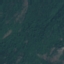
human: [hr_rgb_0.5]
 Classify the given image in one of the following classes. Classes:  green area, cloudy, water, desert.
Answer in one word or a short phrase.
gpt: green area